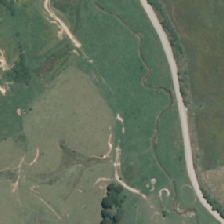
Land cover: herbaceous_freshwater_vege